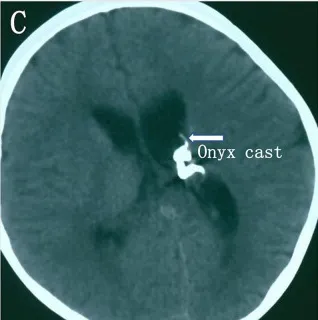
(C,D) Postoperative computed tomography (CT) showed that the intraventricular hemorrhage had disappeared, the distal AChoA aneurysm and associated arteriovenous malformation (AVM) was embolized by glue (Onyx-18), and the Onyx cast was at the location of the distal AChoA aneurysm and the AVM in the left ventricle.
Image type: radiology (ct)